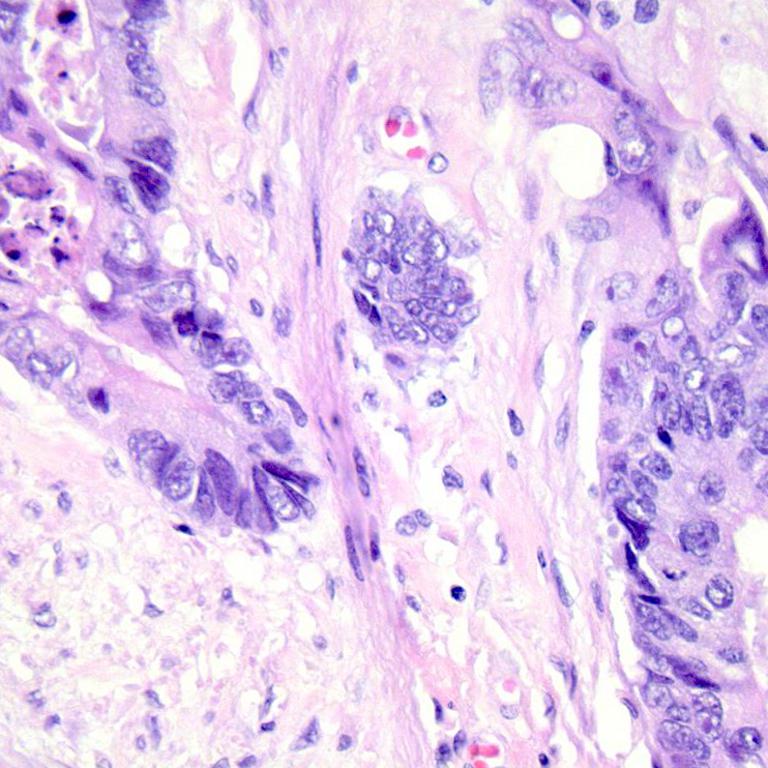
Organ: colon
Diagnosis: adenocarcinomas